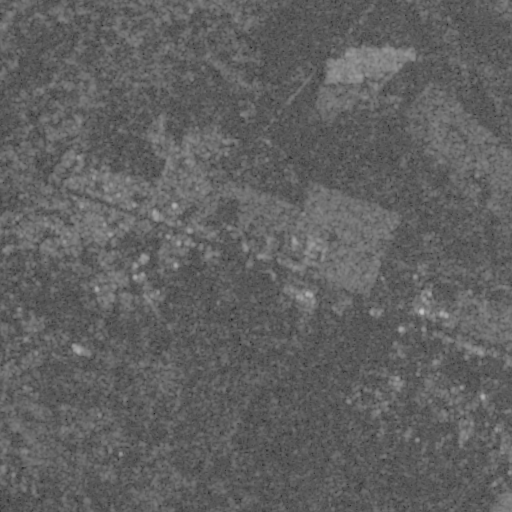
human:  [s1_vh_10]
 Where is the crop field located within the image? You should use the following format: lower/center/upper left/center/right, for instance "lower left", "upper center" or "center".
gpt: The crop field is located in the lower right of the image.
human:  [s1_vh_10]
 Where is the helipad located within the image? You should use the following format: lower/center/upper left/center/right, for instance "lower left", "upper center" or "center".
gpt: The helipad is located in the center of the image.
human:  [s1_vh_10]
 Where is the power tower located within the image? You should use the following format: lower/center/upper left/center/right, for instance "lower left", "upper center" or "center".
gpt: The power tower is located in the lower of the image.
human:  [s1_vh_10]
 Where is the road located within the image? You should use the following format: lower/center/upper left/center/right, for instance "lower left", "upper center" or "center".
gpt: There is no road in the image.

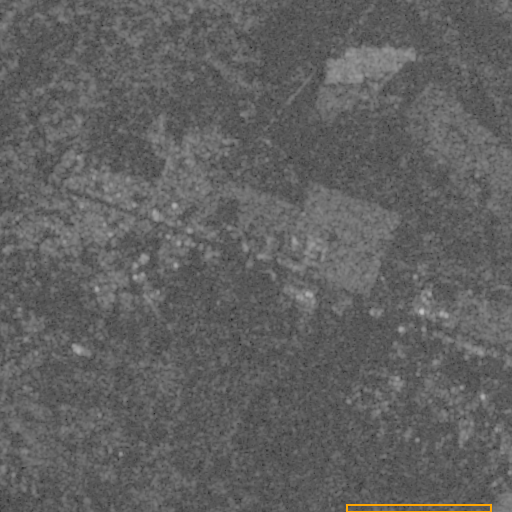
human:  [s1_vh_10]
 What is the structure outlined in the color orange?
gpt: The structure outlined in orange is a crop field.
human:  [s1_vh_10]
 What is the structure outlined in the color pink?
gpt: There is no pink outline.